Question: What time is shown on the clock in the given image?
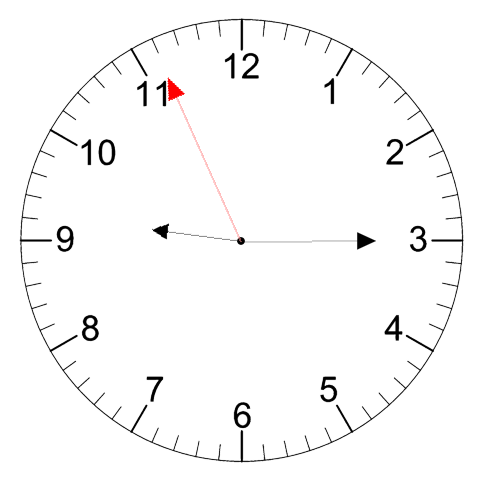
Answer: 09:14:56